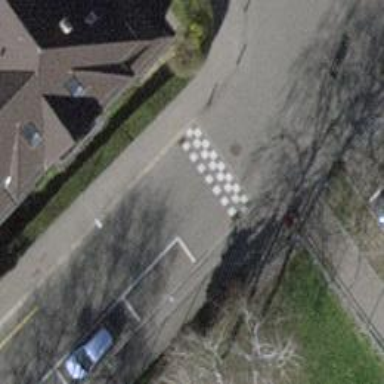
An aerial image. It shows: Traffic calming table.